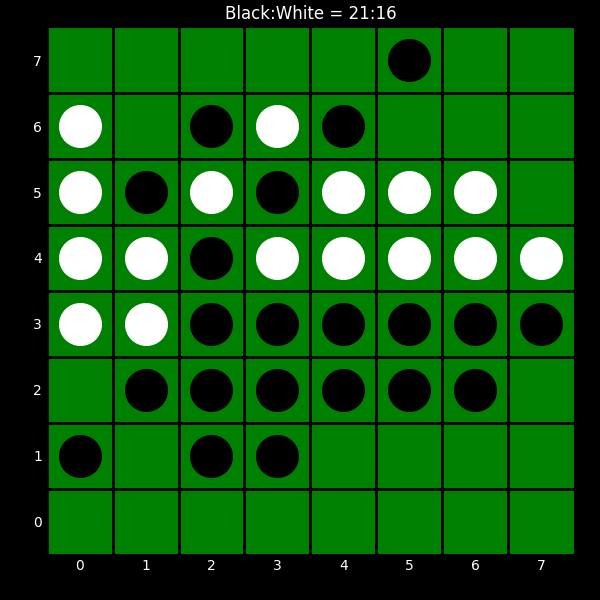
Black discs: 21
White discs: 16